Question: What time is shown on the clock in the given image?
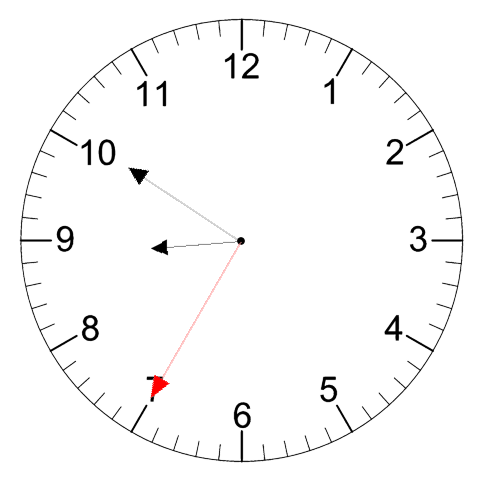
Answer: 08:50:35